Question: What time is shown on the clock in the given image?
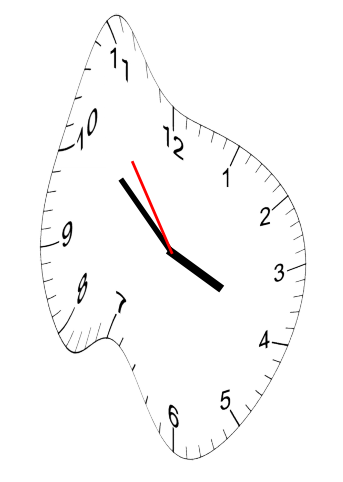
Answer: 03:51:54